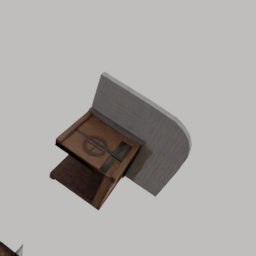
Label: architecture